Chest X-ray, AP view. Patient: 32 years old, sex F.
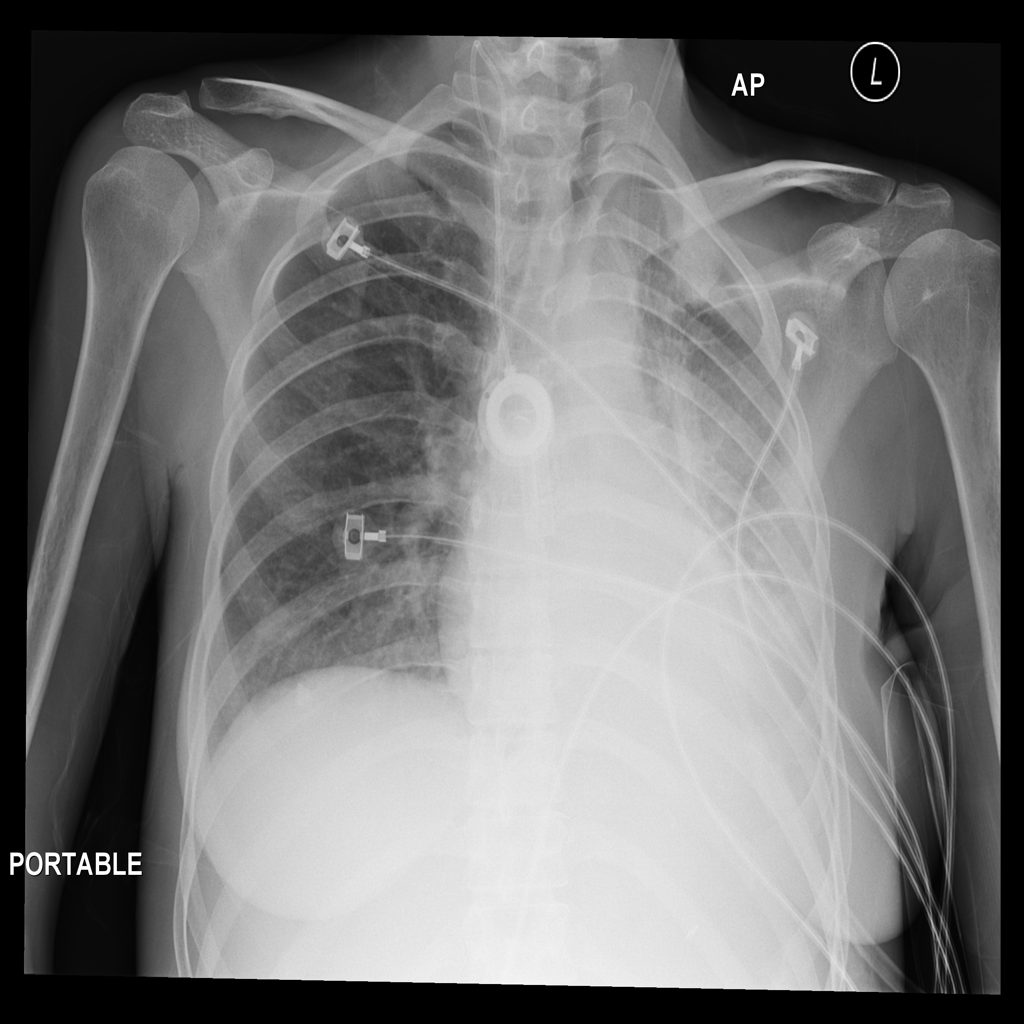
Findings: No Finding